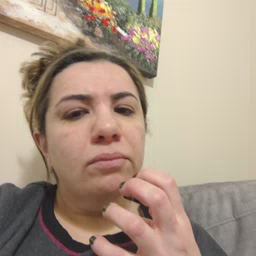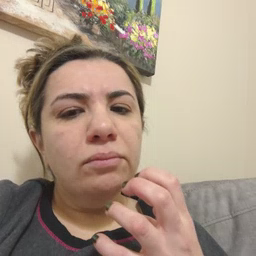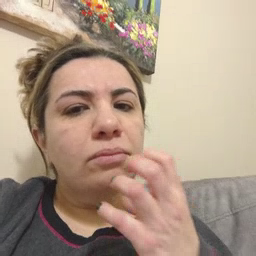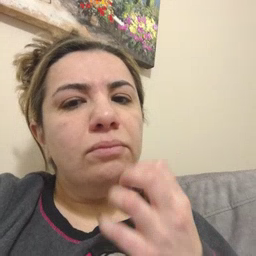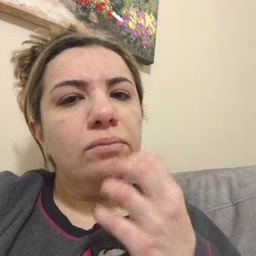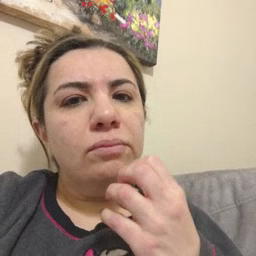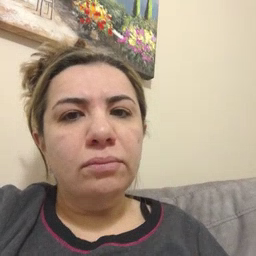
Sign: underwear